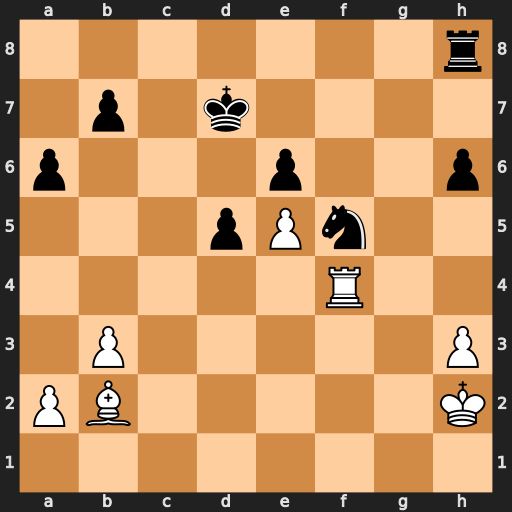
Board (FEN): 7r/1p1k4/p3p2p/3pPn2/5R2/1P5P/PB5K/8
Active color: w
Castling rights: -
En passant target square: -
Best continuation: Rxf5 exf5 e6+ Kxe6 Bxh8